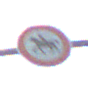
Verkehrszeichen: VerbotReiter
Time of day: SunriseSunset
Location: Outdoor (Nature)
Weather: PartlyCloudy
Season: NotSpecified
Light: Natural